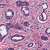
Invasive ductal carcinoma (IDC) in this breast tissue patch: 1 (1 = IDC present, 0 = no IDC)